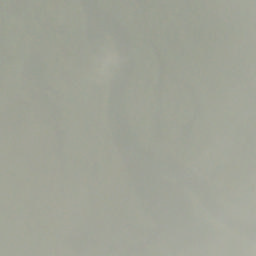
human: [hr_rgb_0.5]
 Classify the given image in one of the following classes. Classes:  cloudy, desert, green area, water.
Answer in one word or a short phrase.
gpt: cloudy